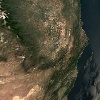
Label: land